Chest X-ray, PA view. Patient: 67 years old, sex F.
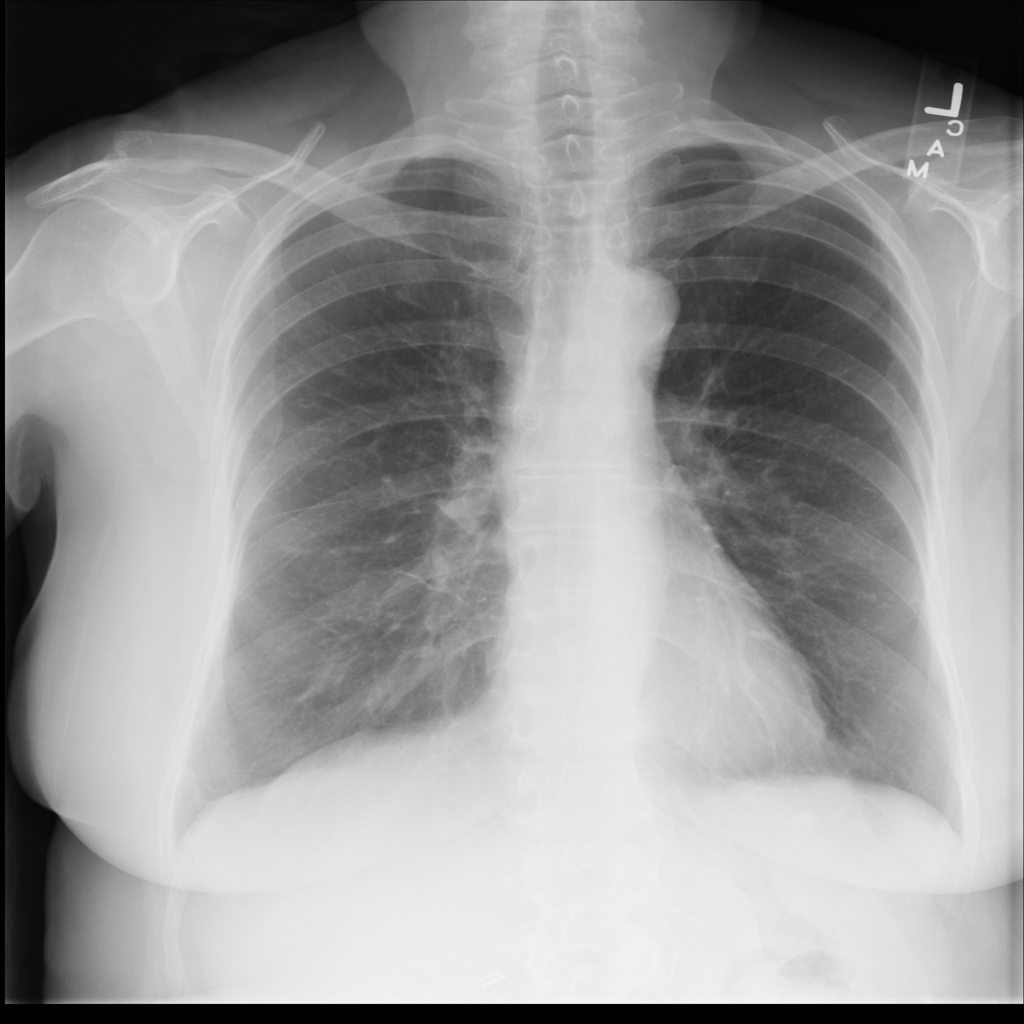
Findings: No Finding